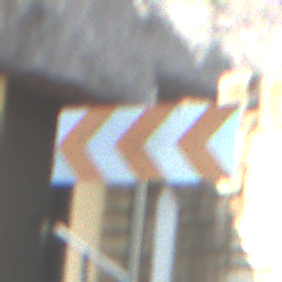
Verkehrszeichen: RichtungstafelnInKurvenGrossRechts
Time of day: MorningAfternoon
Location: Outdoor (Urban)
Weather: PartlyCloudy
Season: NotSpecified
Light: Natural